Question: i created this view with the help of scrollview but i need to create this view with tableview, what is a best way to do this. should i break views in sections, or is there any other way around?
image of the view is attached.

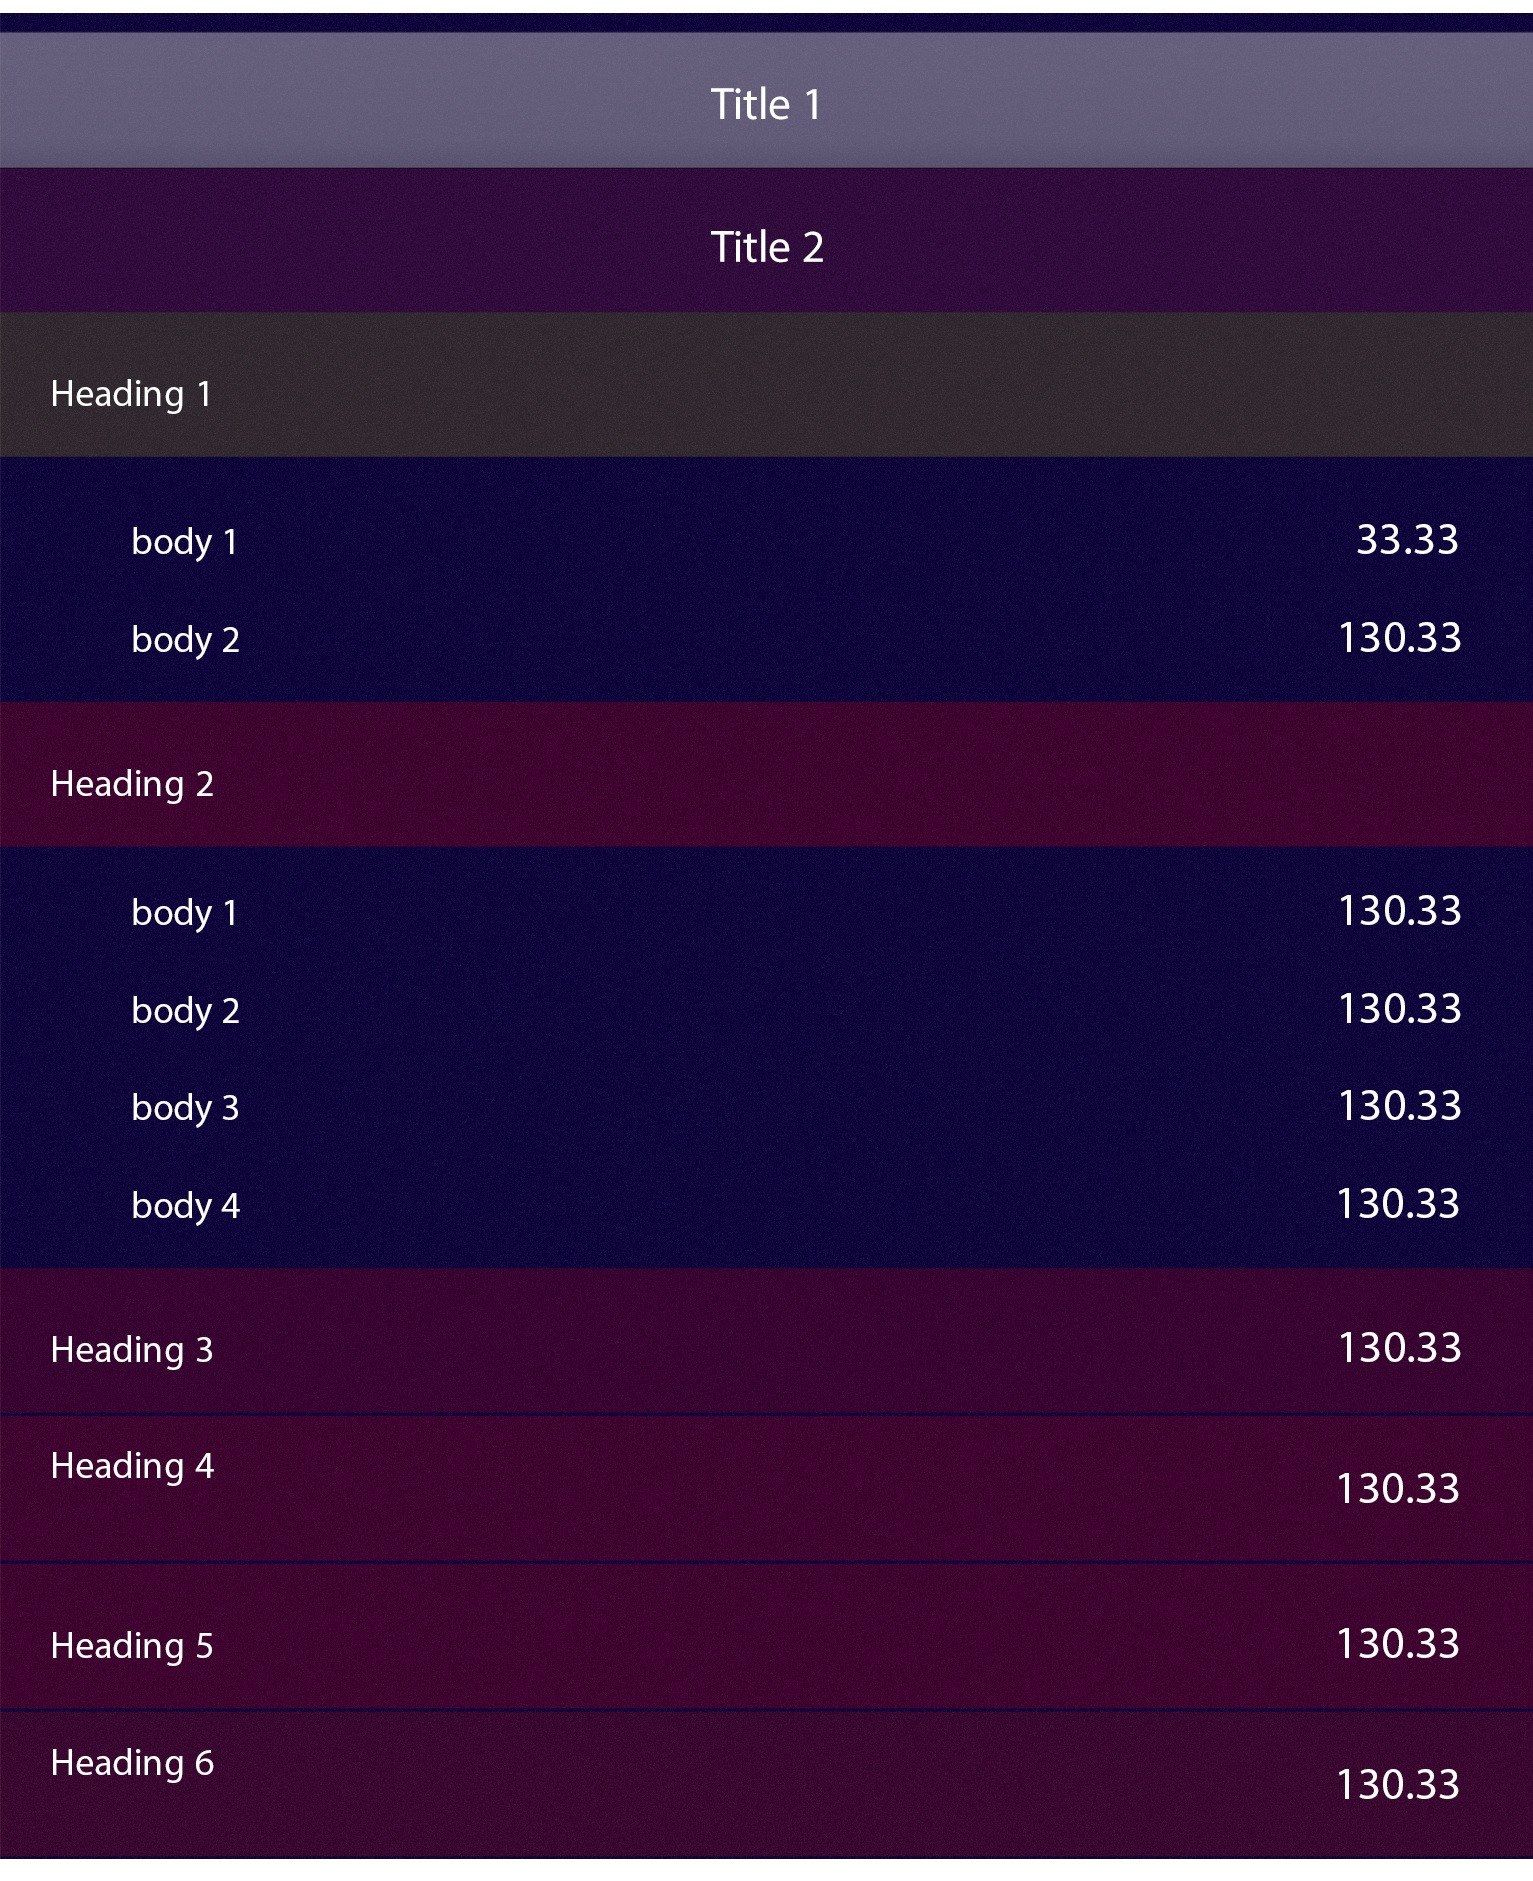
Answer: Not sure if the 'Title1' and 'Title2' are selectable and part of the 'UIScrollView', as for the rest Heading as sections and the content as 'UITableViewCells'.